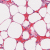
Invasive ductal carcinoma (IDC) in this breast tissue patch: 0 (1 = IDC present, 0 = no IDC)